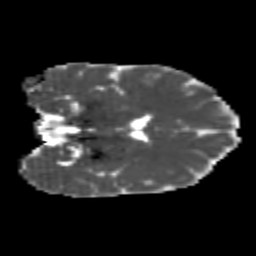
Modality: MD
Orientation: coronal
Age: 22
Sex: female
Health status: healthy
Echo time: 0.074 s